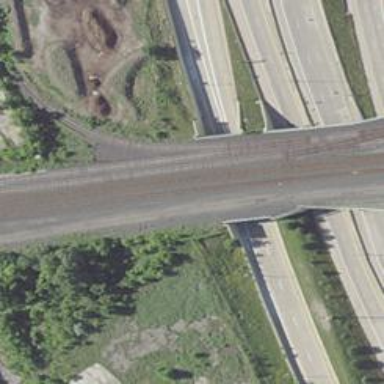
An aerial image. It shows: Abandoned railway bridge leading to yard area.